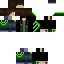
A male human skin with dark skin, wearing brown long hair dressed in a blue hoodie and black pants, featuring a closed mouth.